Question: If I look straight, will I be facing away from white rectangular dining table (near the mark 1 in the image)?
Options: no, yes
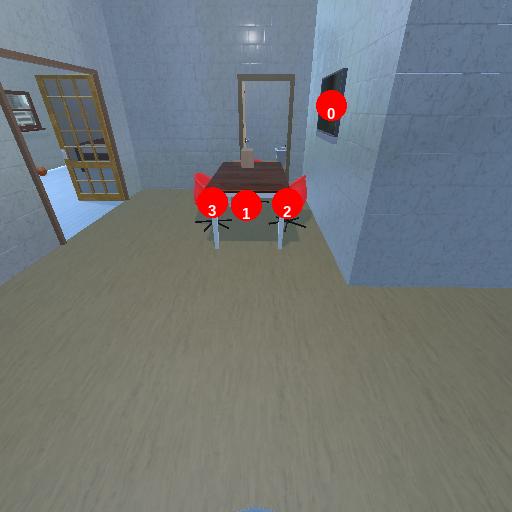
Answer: no